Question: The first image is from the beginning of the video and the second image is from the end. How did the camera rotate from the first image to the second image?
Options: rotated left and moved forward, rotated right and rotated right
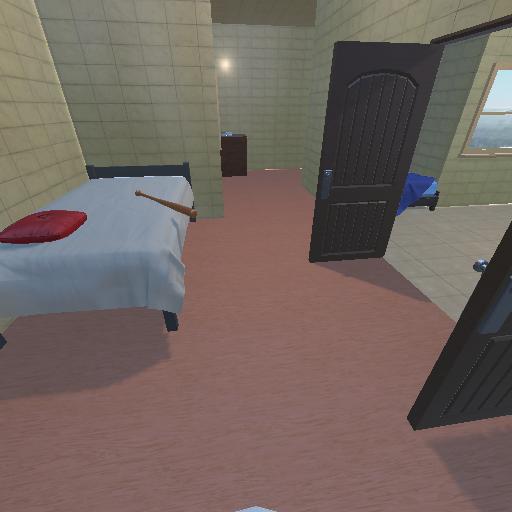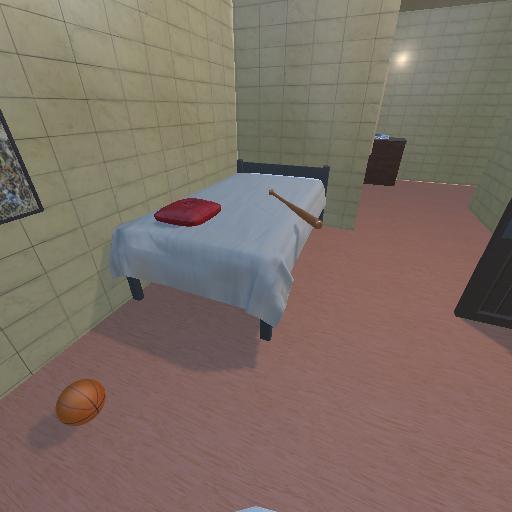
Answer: rotated left and moved forward